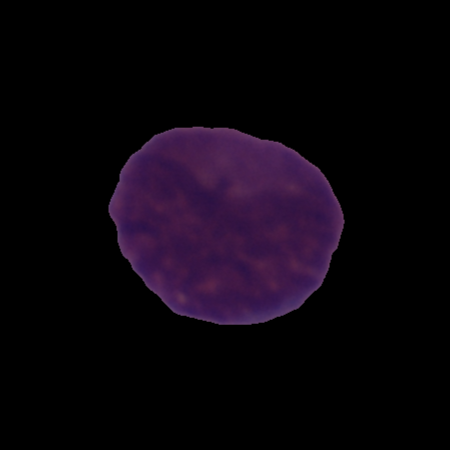
Label: cancer